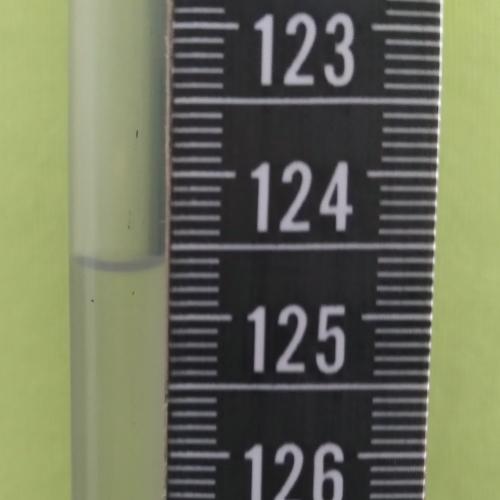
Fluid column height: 124.6 cm